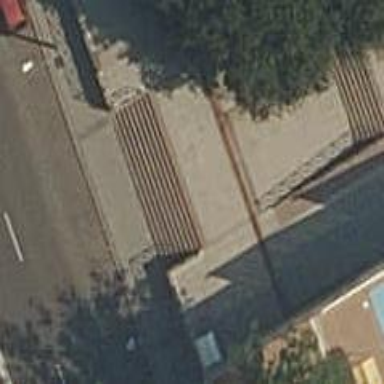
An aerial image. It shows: Steps made of paving stones.